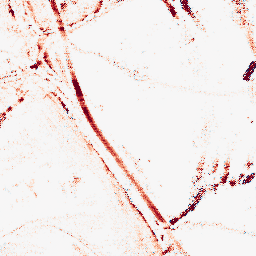
Category: morphological
Decomposition family: morphological_rect
Decomposition parameters: operation: opening
width: 10
height: 3
Upsampling method: regularized
Upsampling parameters: scale: 4
lambda_reg: 0.1
Upsampling scale: 4